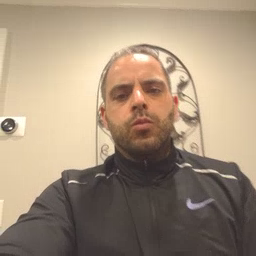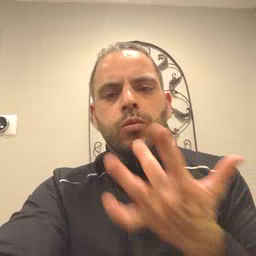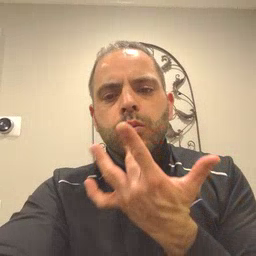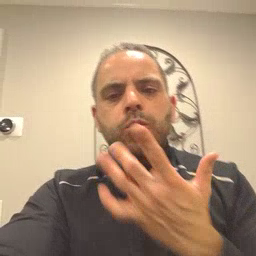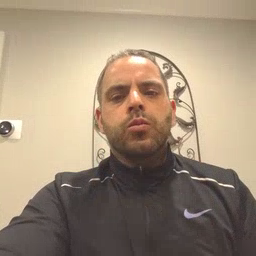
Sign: taste